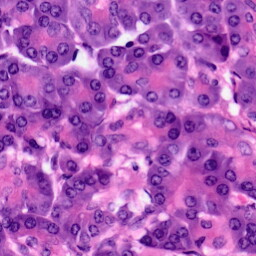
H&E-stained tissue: Pancreatic